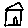
Label: house